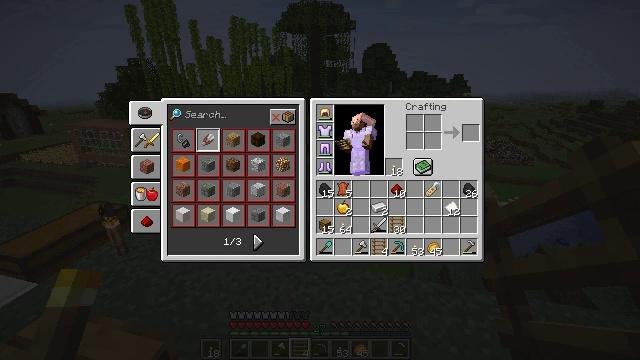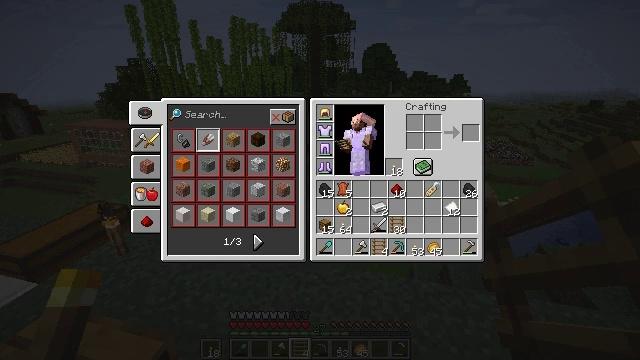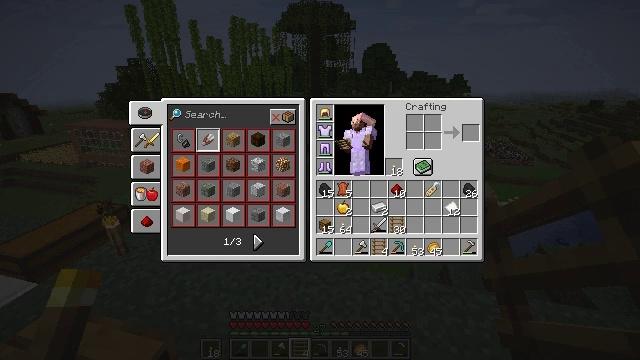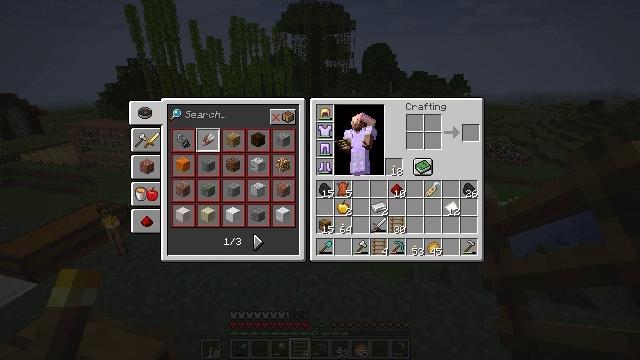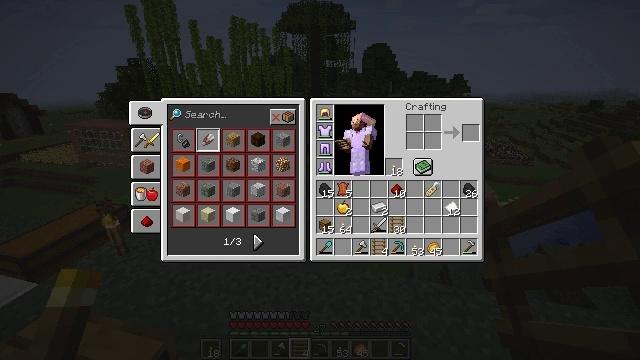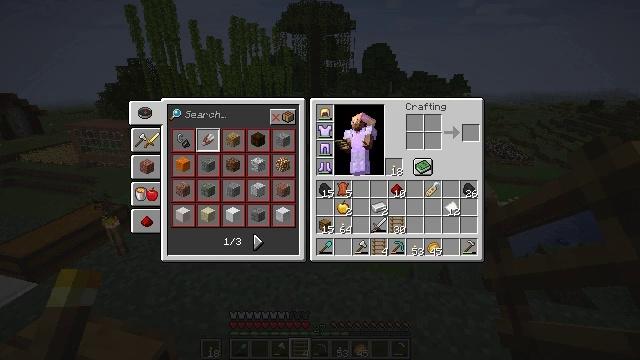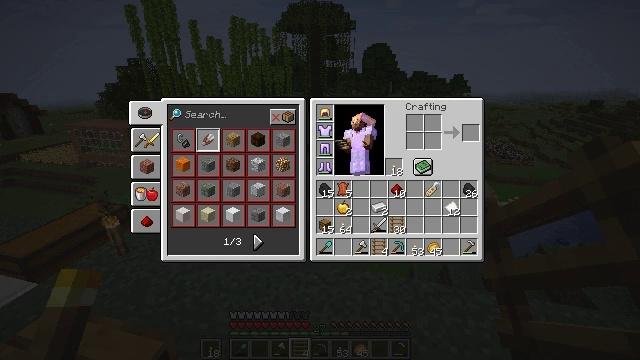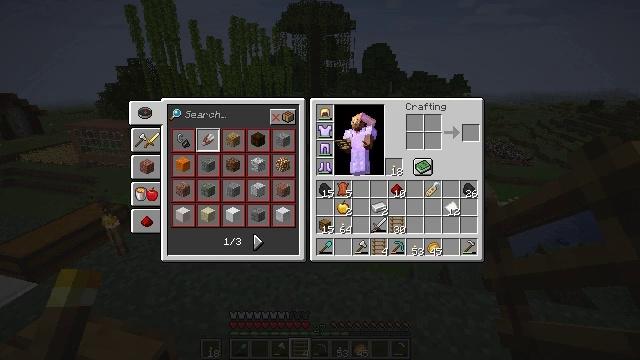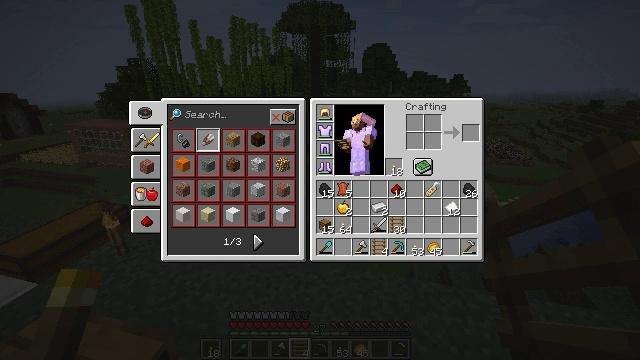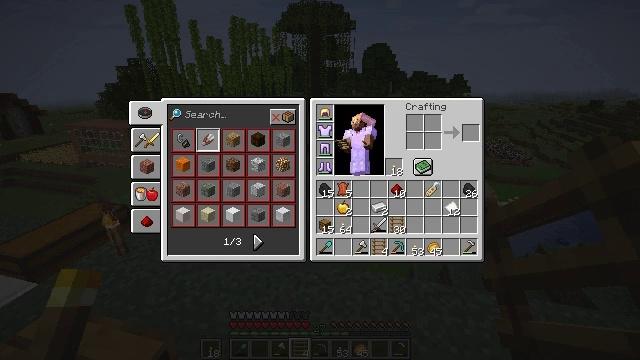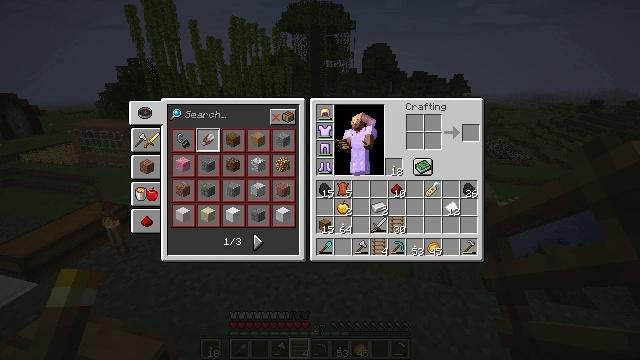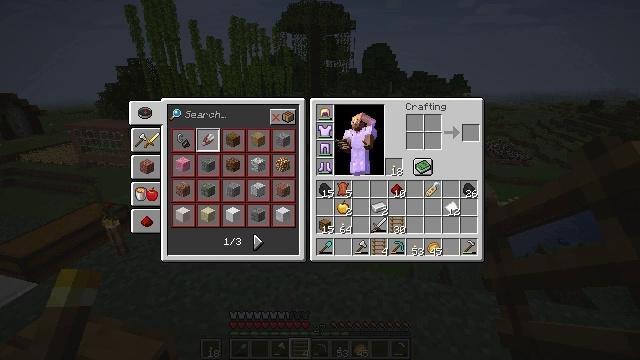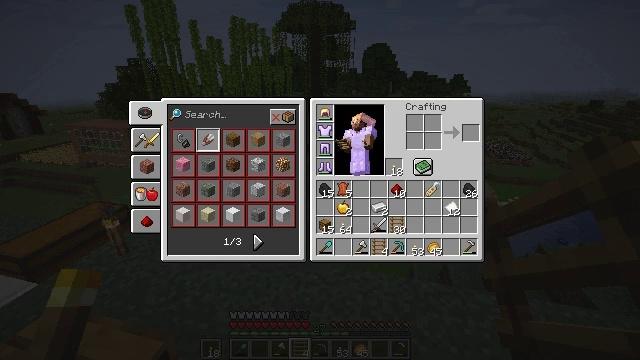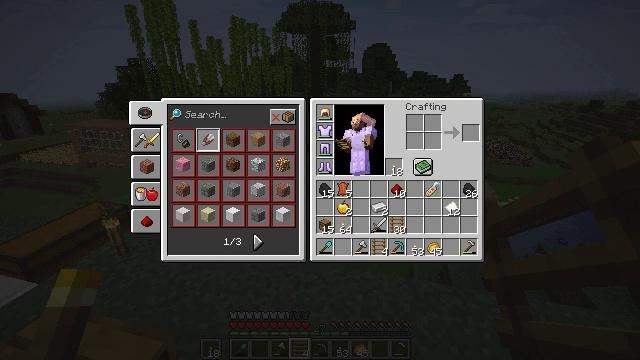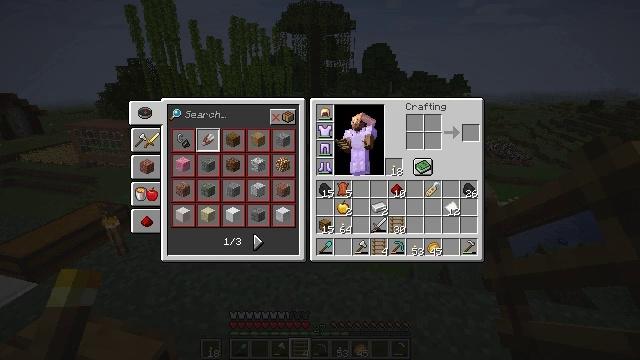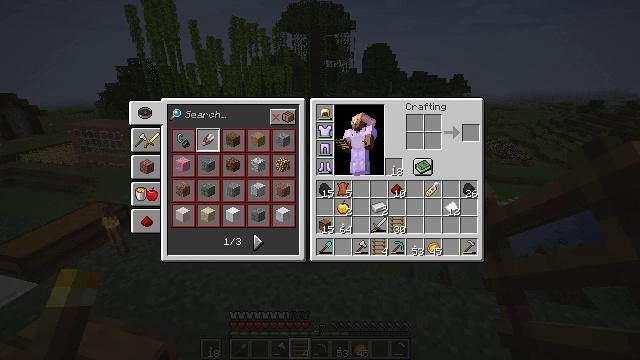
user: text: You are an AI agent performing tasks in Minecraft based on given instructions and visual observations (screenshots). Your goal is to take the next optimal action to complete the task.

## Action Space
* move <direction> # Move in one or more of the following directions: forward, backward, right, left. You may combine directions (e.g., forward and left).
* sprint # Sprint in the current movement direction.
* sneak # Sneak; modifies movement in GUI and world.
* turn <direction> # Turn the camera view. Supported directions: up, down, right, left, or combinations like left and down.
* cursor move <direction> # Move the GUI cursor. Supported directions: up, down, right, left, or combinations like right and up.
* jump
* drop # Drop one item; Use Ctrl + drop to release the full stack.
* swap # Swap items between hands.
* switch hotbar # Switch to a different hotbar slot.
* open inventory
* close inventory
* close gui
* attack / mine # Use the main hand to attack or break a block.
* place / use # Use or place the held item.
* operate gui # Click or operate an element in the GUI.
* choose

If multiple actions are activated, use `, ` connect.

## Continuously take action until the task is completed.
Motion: motion action
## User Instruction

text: Mine the ladder from the wall.
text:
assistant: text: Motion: no_op
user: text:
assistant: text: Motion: no_op
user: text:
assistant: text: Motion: no_op
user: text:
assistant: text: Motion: no_op
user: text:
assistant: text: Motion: no_op
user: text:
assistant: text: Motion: no_op
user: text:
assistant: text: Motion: no_op
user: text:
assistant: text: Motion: no_op
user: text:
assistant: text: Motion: no_op
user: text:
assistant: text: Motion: no_op
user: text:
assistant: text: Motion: no_op
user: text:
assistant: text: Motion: no_op
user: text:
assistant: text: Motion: no_op
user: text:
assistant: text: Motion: no_op
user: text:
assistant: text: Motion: no_op
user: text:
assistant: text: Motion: no_op
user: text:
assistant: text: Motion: no_op
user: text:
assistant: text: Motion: no_op
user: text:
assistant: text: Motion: no_op
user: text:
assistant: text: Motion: no_op
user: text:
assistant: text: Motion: no_op
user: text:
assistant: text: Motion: no_op
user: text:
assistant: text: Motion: no_op
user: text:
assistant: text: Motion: no_op
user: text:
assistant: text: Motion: no_op
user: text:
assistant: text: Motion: no_op
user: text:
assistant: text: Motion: no_op
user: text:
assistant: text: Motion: no_op
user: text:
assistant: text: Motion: no_op
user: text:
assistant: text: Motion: no_op